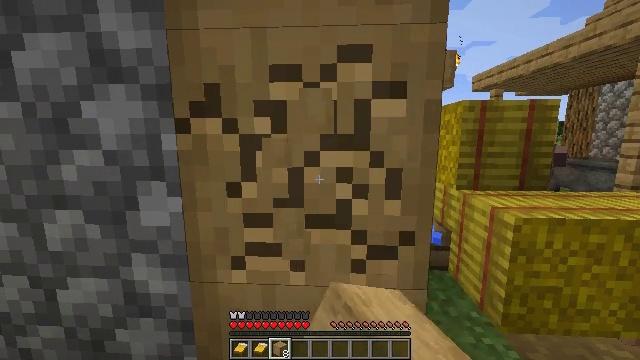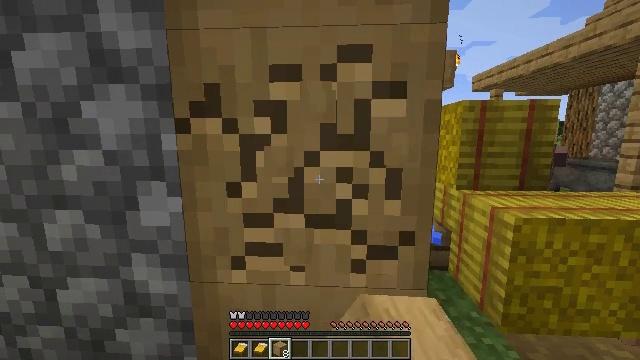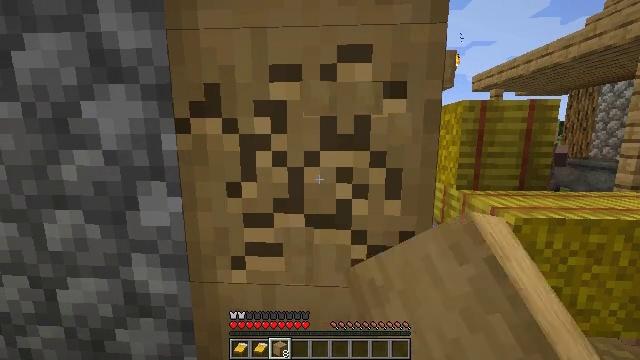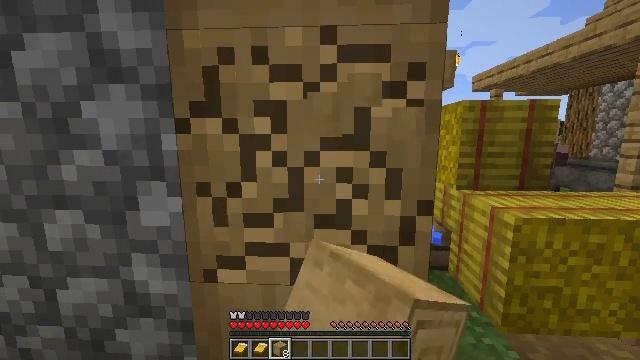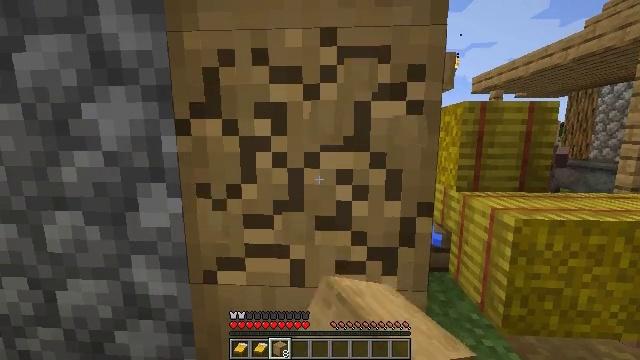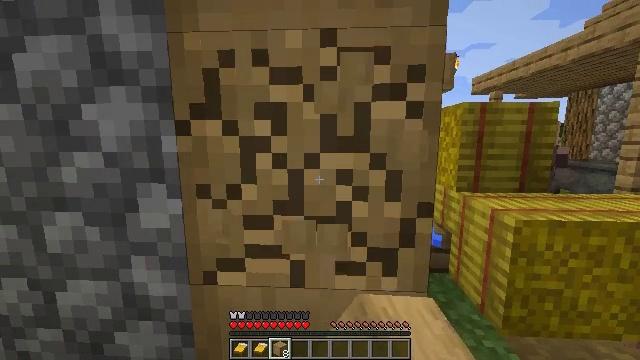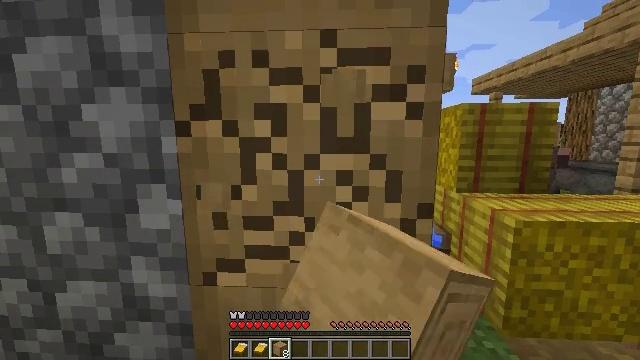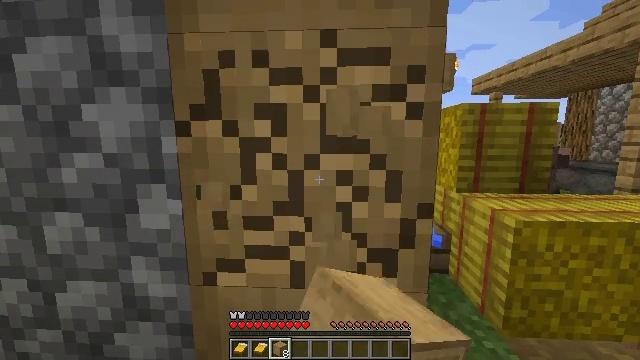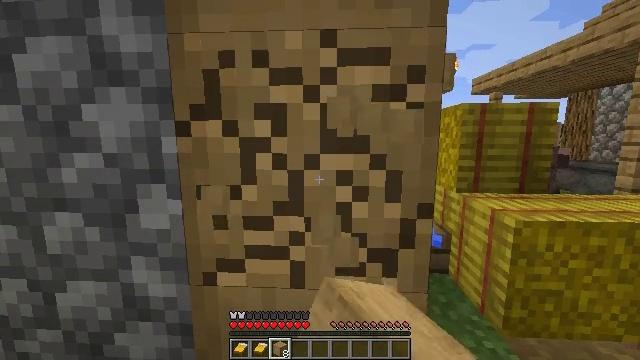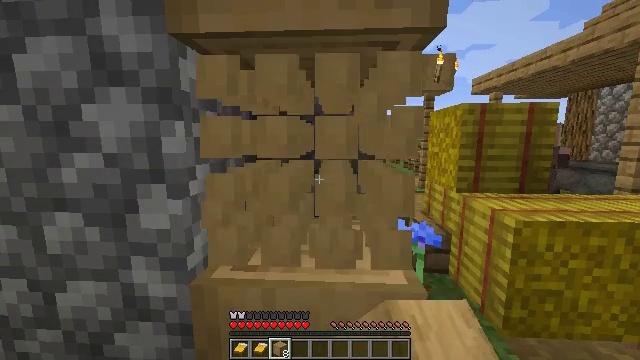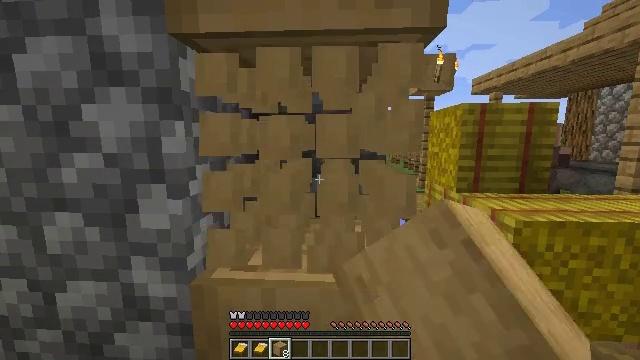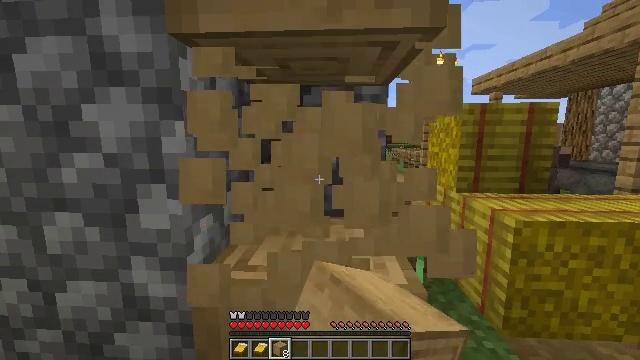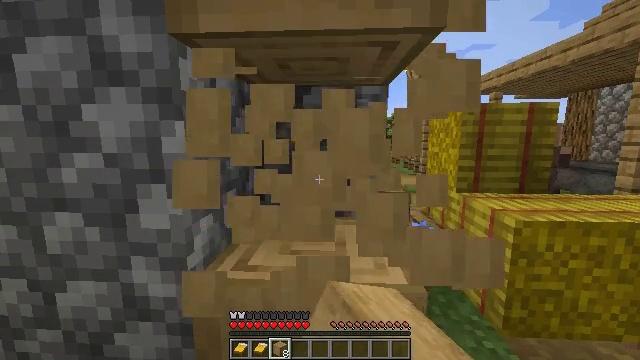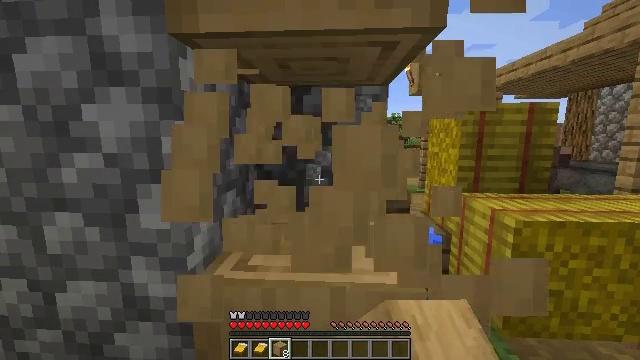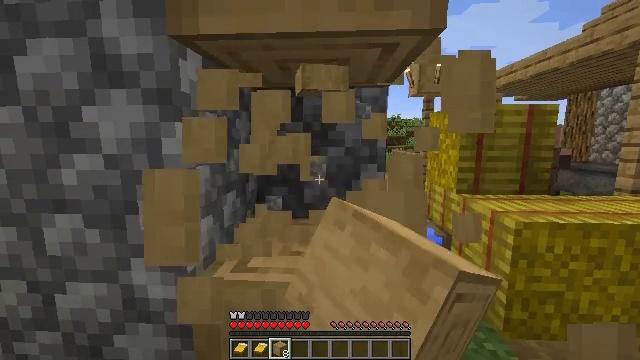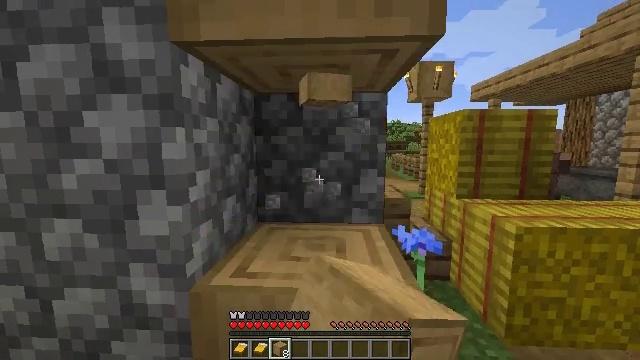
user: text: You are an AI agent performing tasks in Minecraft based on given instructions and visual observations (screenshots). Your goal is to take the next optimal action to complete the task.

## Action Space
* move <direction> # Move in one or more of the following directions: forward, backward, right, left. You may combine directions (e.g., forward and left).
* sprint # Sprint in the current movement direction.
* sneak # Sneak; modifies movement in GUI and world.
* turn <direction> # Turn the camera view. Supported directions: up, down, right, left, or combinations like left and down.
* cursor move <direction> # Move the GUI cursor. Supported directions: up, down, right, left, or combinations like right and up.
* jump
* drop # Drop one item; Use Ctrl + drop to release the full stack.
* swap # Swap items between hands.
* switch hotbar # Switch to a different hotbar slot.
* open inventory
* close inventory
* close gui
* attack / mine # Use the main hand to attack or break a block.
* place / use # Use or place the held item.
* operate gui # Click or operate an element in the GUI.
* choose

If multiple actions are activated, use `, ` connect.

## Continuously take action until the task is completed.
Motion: motion action
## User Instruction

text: Attack the stripped oak log to collect it.
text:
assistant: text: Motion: attack / mine
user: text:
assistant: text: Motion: attack / mine
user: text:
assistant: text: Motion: attack / mine
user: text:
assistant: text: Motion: attack / mine
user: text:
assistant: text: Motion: attack / mine
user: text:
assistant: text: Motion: attack / mine
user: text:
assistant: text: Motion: attack / mine
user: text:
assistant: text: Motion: attack / mine
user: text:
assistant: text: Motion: attack / mine
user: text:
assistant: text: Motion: attack / mine
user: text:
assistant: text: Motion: attack / mine
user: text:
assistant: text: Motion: attack / mine
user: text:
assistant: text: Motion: attack / mine
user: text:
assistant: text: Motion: attack / mine
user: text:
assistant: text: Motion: turn up, attack / mine
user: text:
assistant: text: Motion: move right, turn up, attack / mine
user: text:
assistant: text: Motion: move right, turn left and up, attack / mine
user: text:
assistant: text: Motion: move right, turn left and up, attack / mine
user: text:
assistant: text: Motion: move right, turn left and up, attack / mine
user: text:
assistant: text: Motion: turn left and up, attack / mine
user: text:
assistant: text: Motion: turn left and up, attack / mine
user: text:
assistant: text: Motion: turn left and up, attack / mine
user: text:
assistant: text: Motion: turn left and up, attack / mine
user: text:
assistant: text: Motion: turn left and up, attack / mine
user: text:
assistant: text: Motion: turn left and up, attack / mine
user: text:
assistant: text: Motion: attack / mine
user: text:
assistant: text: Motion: attack / mine
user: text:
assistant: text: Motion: attack / mine
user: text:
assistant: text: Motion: attack / mine
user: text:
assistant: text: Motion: attack / mine